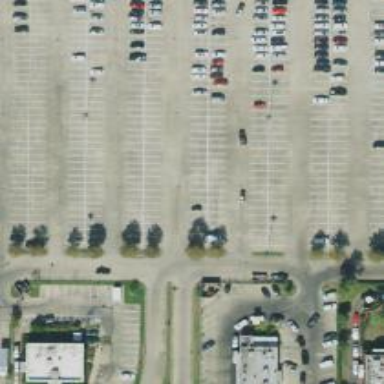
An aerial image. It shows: Parking space is available.